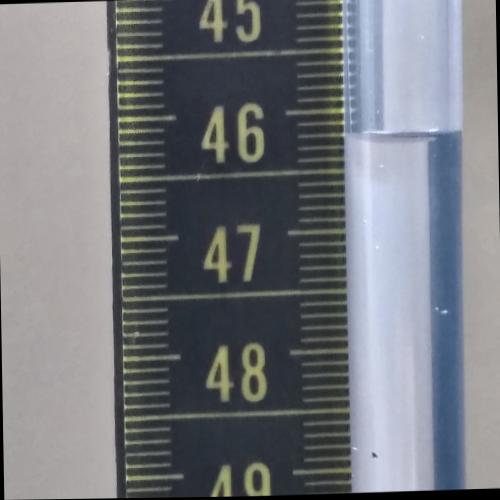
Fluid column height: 46.2 cm